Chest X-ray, AP view. Patient: 59 years old, sex F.
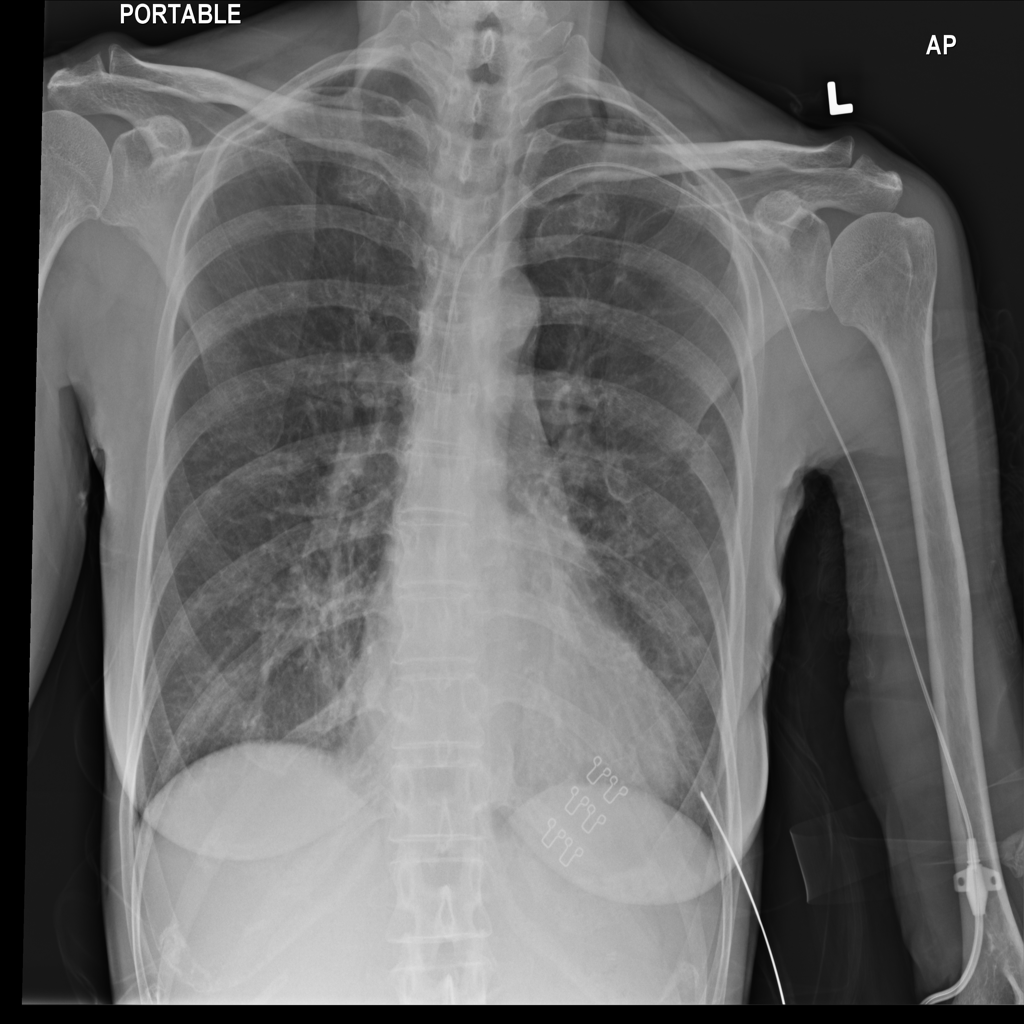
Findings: Infiltration, Pleural_Thickening